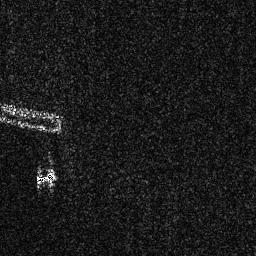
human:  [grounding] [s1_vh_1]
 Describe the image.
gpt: In the satellite image, there is  <ref>1 small ship </ref> <box>[[13, 66, 21, 72, 0]]</box> located at left.